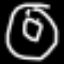
Label: donut